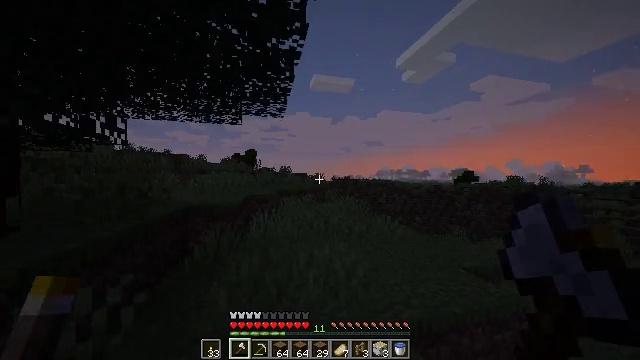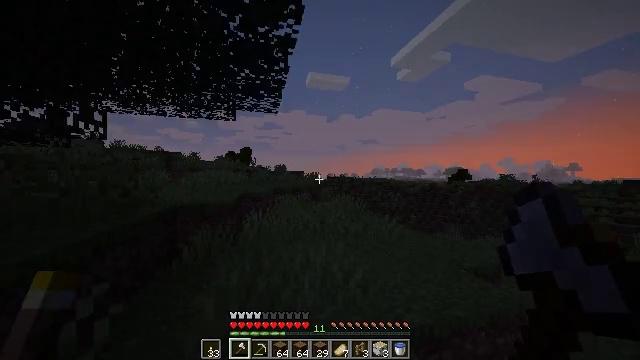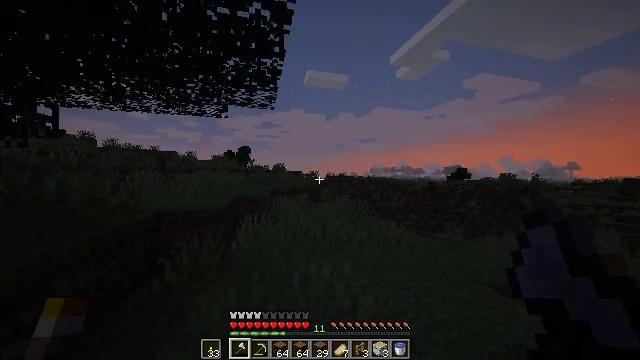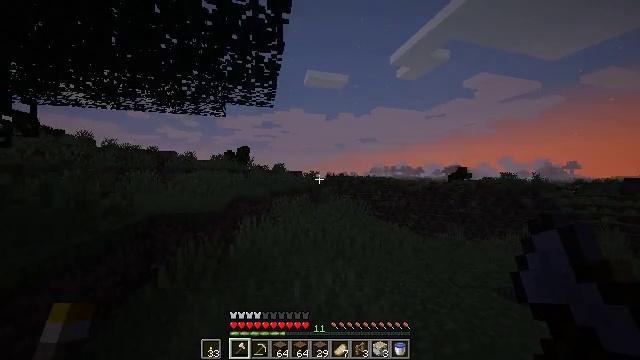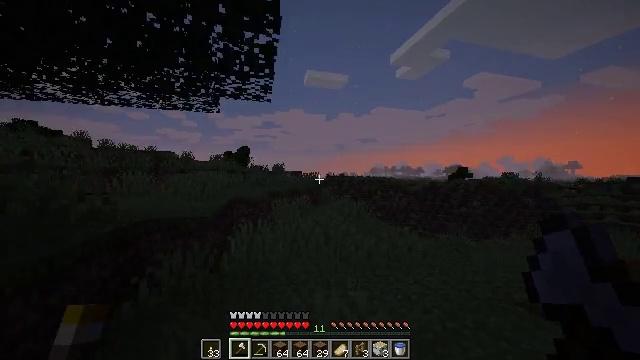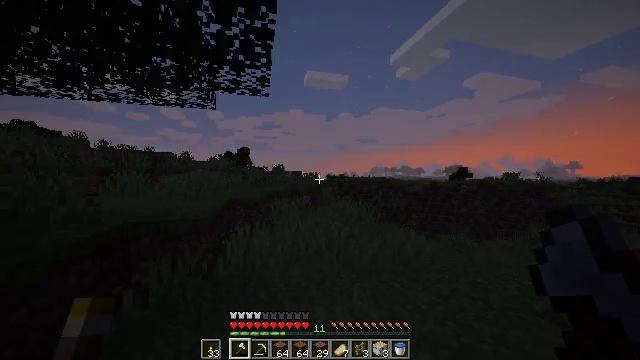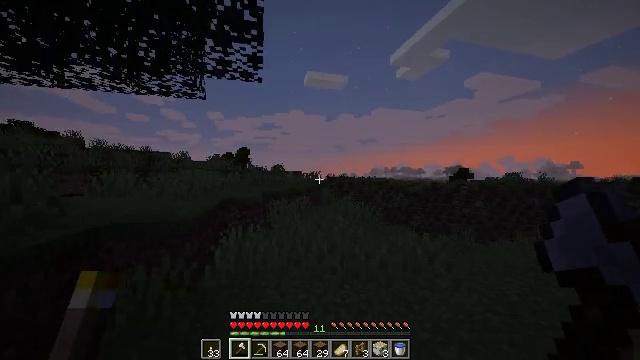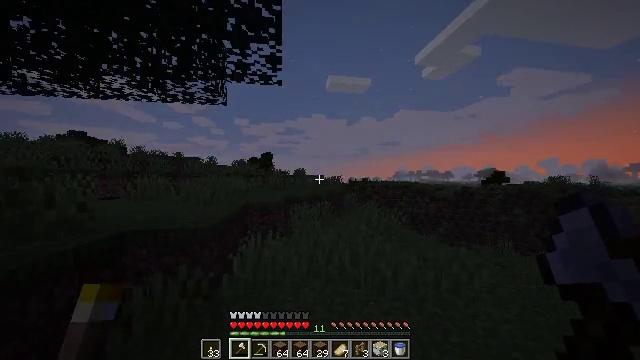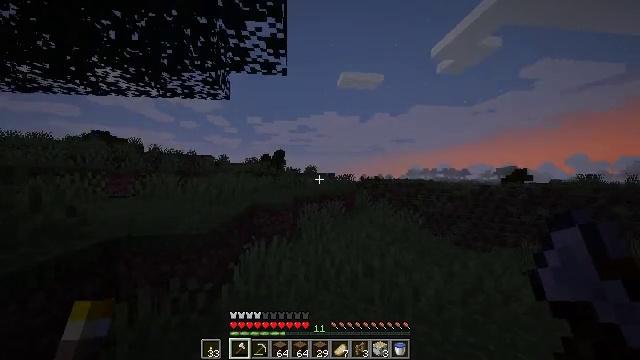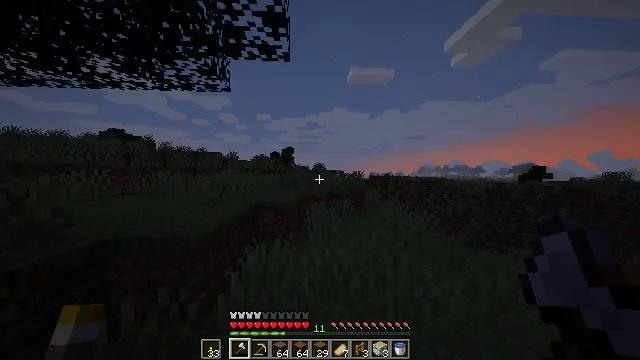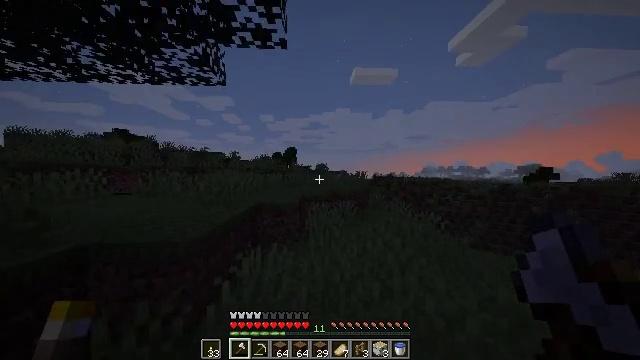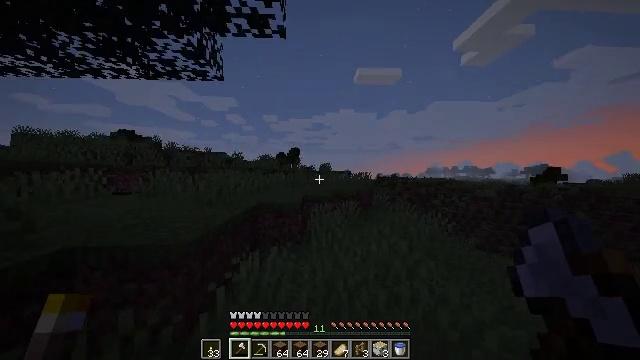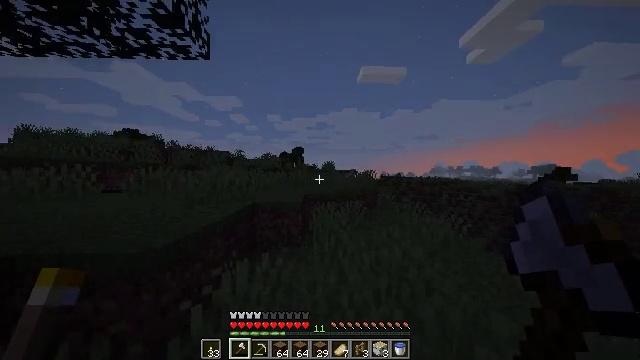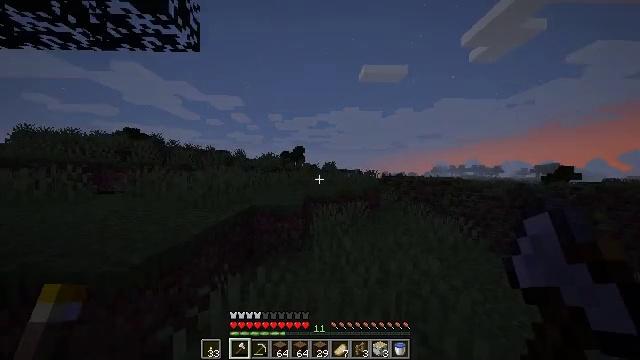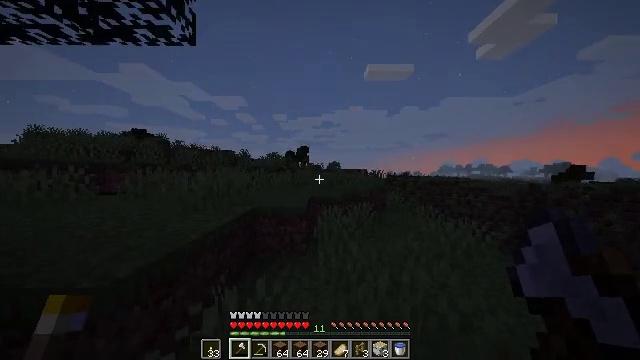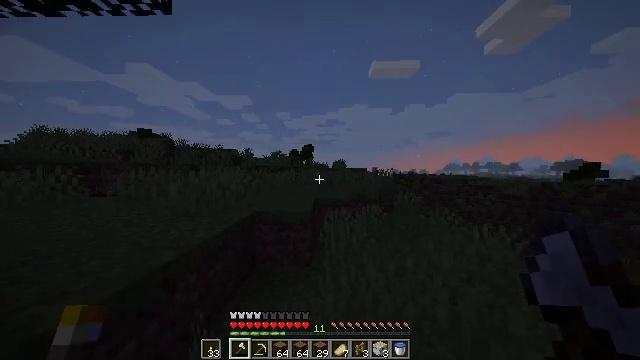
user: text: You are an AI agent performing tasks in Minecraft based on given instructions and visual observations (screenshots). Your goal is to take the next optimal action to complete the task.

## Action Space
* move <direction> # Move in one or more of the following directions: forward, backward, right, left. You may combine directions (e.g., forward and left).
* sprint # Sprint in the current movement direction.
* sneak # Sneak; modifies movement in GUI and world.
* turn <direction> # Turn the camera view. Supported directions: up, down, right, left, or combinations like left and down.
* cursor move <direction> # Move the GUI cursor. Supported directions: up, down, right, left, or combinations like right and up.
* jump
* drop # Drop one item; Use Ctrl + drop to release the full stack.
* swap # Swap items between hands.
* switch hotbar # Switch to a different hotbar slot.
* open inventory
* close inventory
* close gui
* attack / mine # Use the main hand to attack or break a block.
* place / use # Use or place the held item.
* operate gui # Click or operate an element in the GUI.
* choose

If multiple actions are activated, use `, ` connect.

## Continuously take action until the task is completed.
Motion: motion action
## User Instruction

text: Pick up the white bed by breaking it.
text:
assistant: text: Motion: move forward, sprint, turn right
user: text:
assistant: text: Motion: move forward, sprint
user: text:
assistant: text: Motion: move forward, sprint
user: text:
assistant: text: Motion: move forward, sprint
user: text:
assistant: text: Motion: move forward, sprint
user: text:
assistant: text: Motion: move forward, sprint
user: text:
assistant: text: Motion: move forward, sprint, turn left and up
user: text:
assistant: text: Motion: move forward, sprint, turn left
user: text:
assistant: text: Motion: move forward, sprint, turn left
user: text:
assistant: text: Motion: move forward, sprint
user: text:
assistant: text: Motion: move forward, sprint
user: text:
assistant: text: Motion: move forward, sprint
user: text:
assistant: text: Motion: move forward, sprint
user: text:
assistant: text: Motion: move forward, sprint, turn left
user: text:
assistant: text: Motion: move forward, sprint, turn left
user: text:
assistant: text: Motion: move forward, sprint, turn left
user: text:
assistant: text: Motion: move forward, sprint, turn left
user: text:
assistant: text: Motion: move forward, sprint, turn left
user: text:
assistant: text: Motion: move forward, sprint
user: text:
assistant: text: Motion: move forward, sprint
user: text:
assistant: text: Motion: move forward, sprint
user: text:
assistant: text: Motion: move forward, sprint
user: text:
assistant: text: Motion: move forward, sprint, jump
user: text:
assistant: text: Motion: move forward, sprint, jump
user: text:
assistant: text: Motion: move forward, sprint, turn right, jump
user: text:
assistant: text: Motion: move forward, sprint, turn right, jump
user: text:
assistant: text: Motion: move forward, sprint, turn right, jump
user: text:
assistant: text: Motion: move forward, sprint, jump
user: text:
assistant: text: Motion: move forward, sprint, jump
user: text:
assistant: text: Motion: move forward, sprint, jump